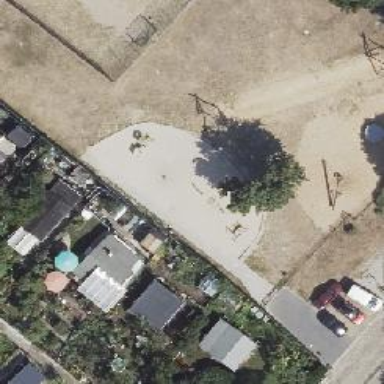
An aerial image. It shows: Playground with basket swing.